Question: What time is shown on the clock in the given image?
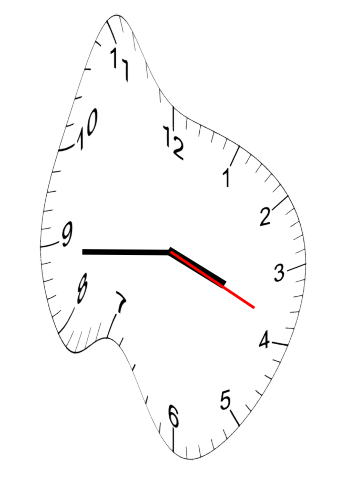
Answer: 03:44:19